Interaction volume radius: 5 \u00c5
Interaction volume height: 25 \u00c5
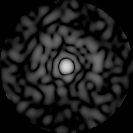
Disorder parameter: 0.851